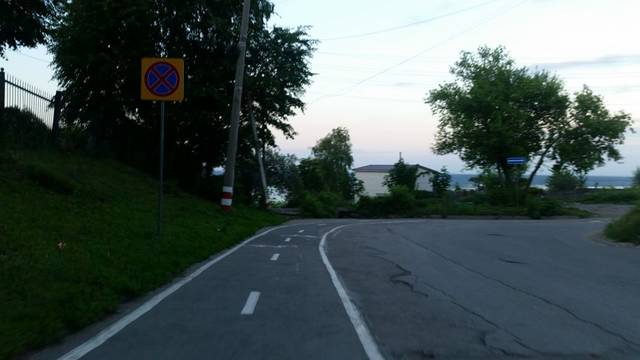
Region: Russia
Coordinates: 54.328, 48.409